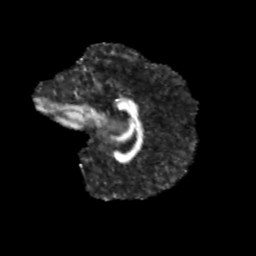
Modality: FA
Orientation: sagittal
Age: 10
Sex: male
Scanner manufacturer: siemens
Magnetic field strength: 3 T
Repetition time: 3.8 s
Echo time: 0.07 s